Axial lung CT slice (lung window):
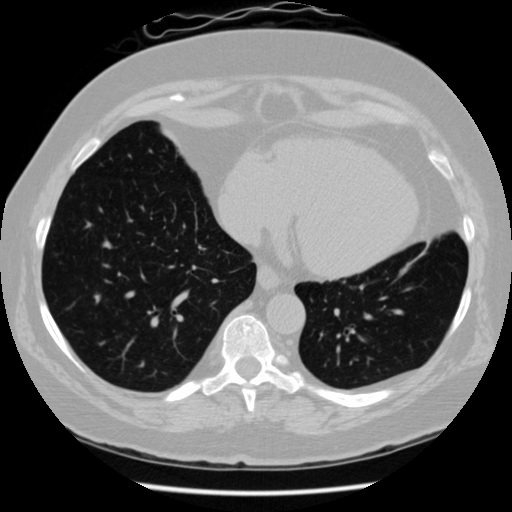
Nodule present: no